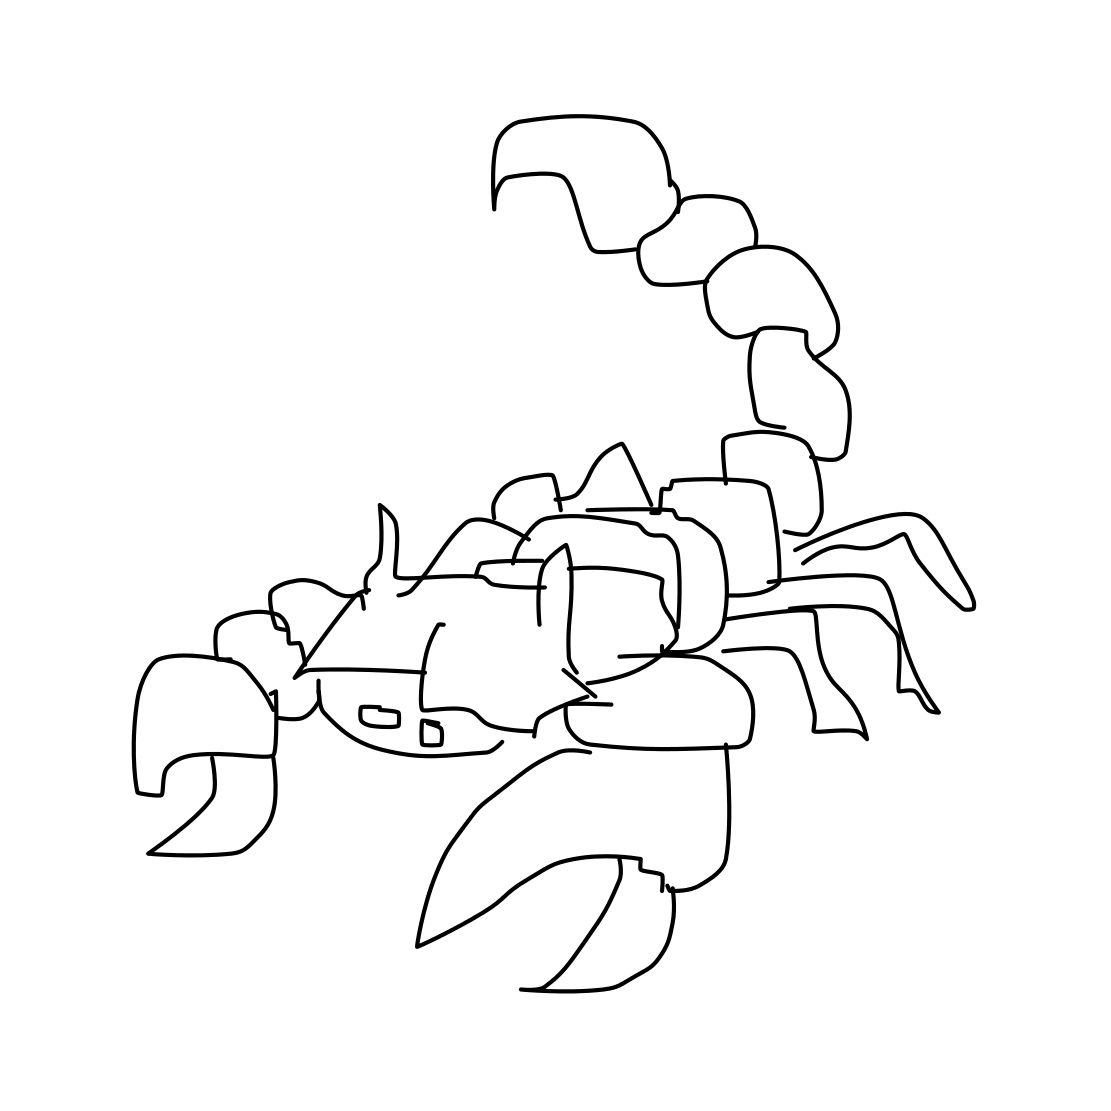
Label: scorpion